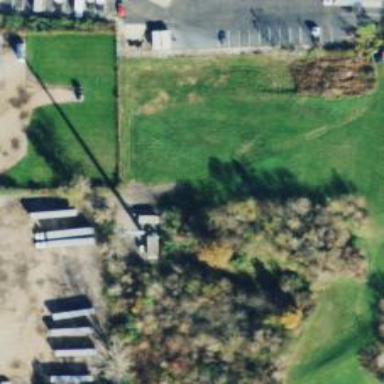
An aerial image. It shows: Mast structure.